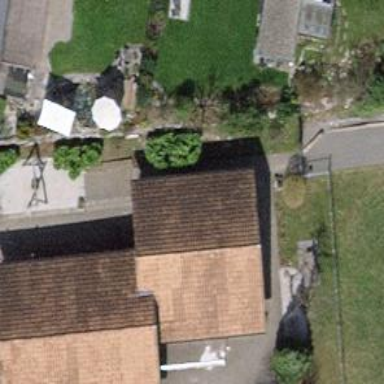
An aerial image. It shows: Kindergarten building.